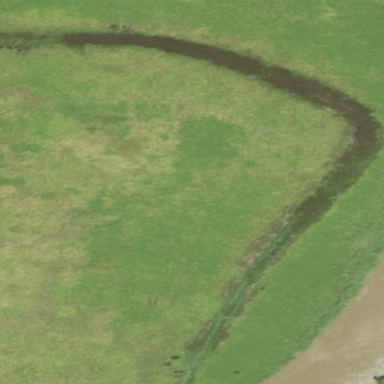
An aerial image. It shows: Marsh wetland.